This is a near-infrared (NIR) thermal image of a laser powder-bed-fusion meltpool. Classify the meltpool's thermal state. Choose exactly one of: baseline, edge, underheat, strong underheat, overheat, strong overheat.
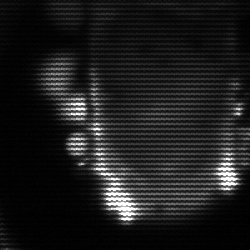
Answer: baseline